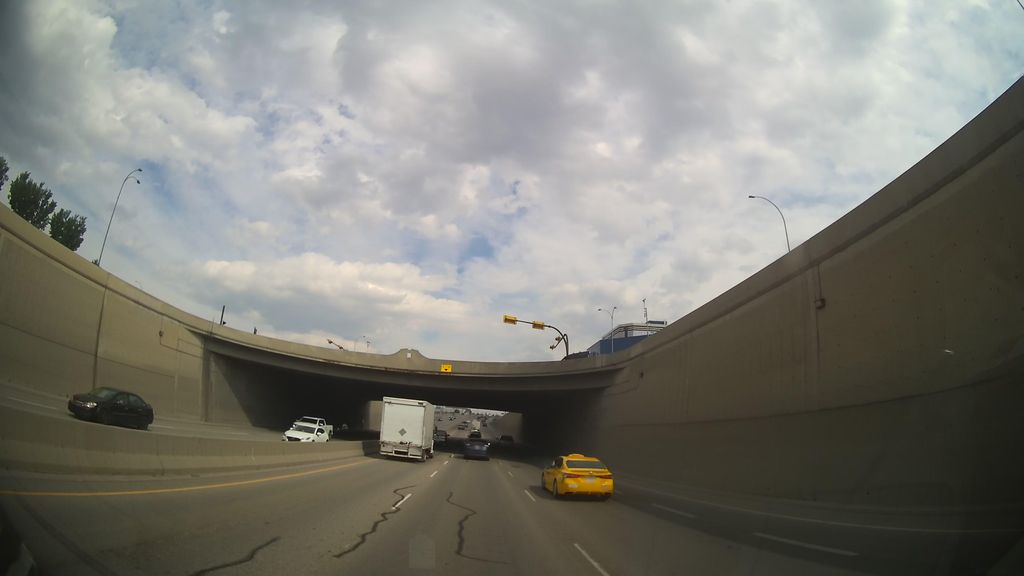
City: calgary